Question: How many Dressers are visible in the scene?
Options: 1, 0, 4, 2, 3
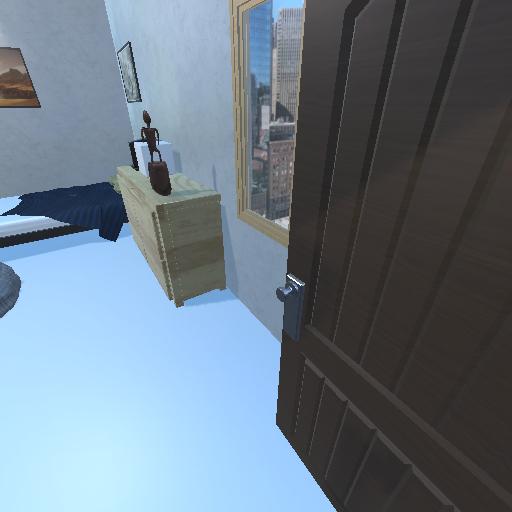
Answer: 1